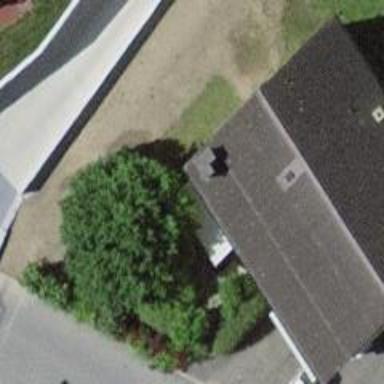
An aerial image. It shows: Gabled roof on residential building.